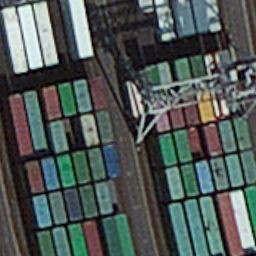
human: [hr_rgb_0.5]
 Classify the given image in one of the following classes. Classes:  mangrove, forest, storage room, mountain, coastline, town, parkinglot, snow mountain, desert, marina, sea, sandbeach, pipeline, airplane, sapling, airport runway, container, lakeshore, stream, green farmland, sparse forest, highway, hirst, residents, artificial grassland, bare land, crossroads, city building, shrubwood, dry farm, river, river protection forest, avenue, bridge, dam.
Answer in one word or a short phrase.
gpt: container